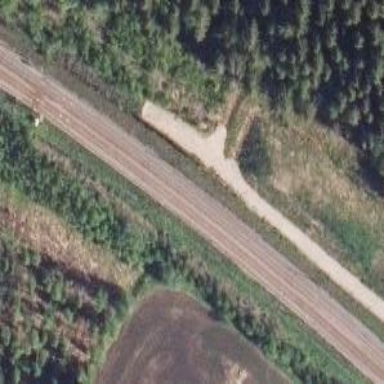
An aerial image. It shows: Railway track with continuous electrified contact lines.